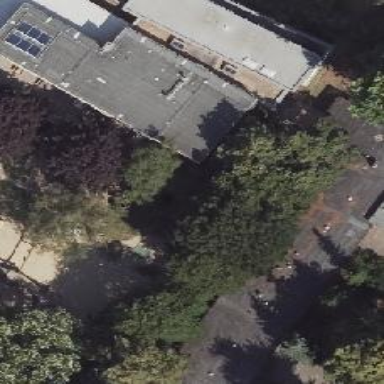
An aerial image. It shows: View of roof of building.